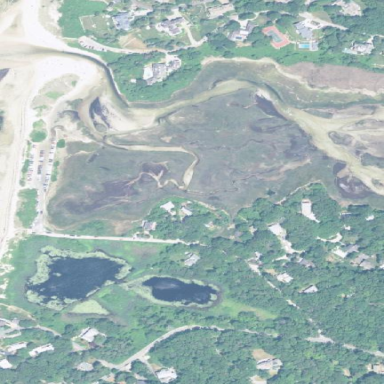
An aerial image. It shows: Tidal wetland area consisting of tidal flats.